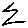
Label: zigzag